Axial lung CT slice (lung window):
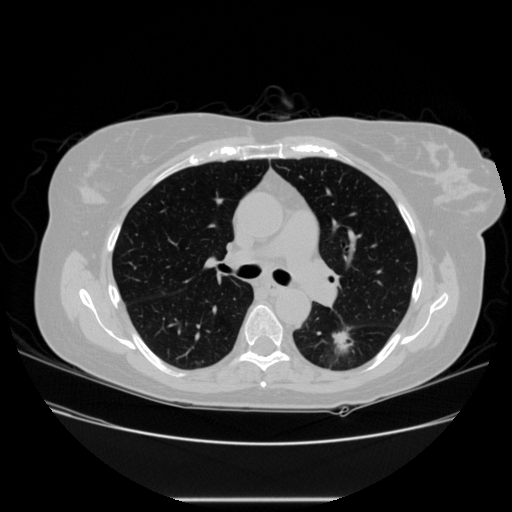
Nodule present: yes
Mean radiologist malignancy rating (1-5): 4.75